Field crop: maize
Growth stage: 2
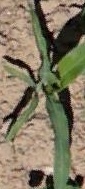
Species: maize